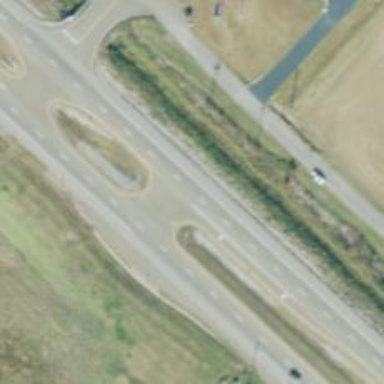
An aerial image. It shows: Dual carriageway trunk highway with asphalt surface. It is expressway.